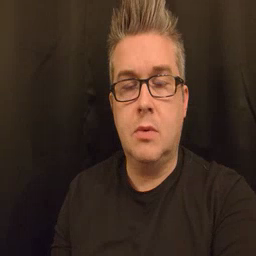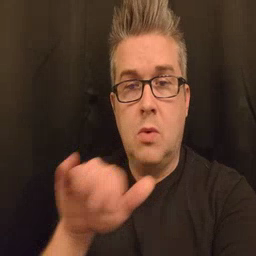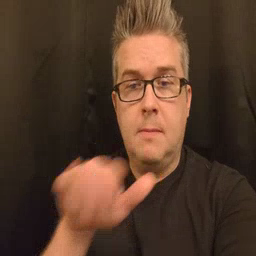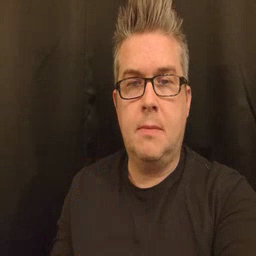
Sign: pool